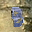
Label: 8